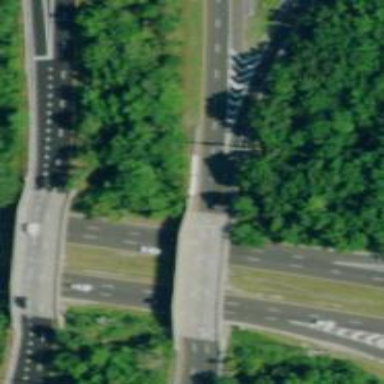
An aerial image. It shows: Urban freeway or expressway.